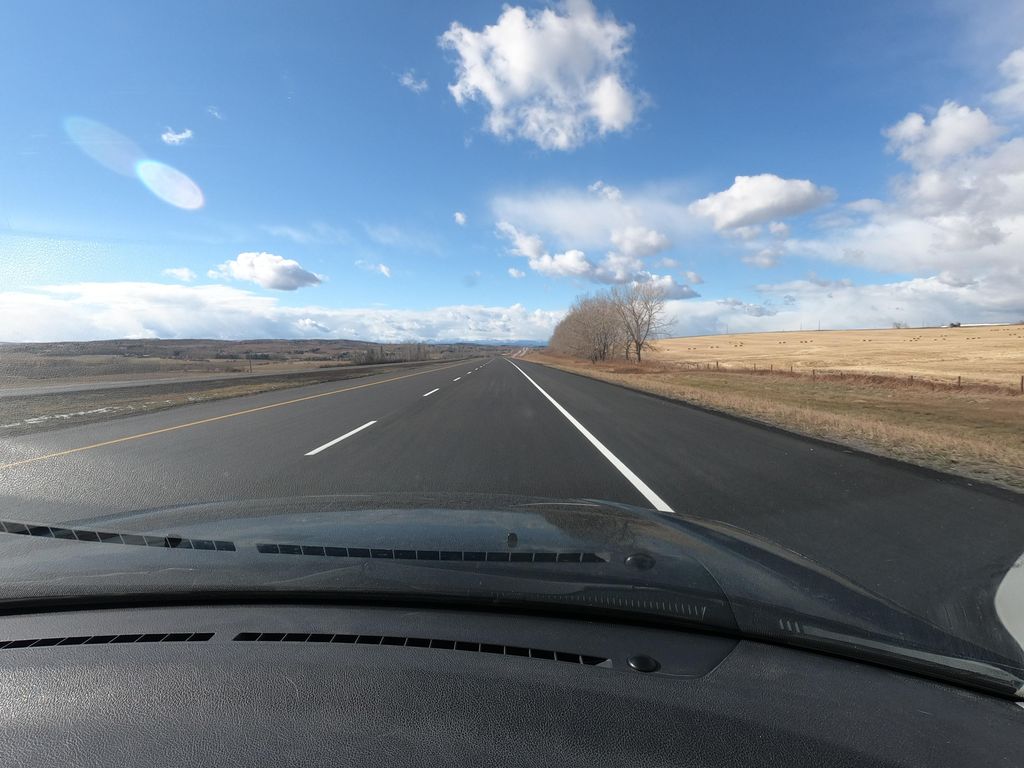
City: calgary